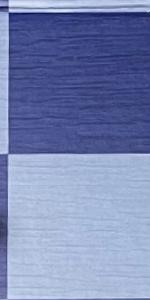
Label: Empty